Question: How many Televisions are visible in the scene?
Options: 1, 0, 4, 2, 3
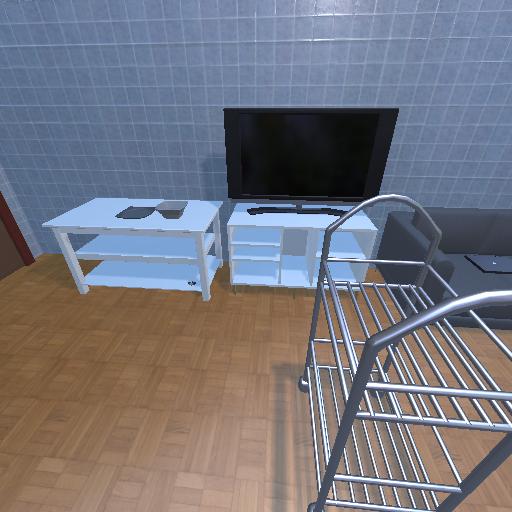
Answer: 1